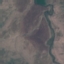
Land use / land cover class: HerbaceousVegetation